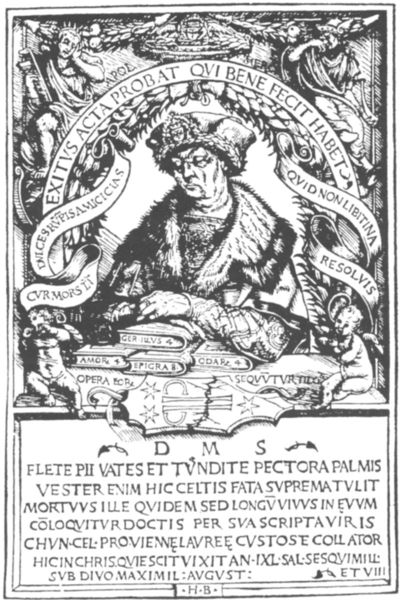
Titel: sog. Sterbebild des Konrad Celtis
Künstler: Hans Burgkmair
Schlagwörter: mann, schwarz, zeichnung, kappe, mütze, band, falten, kragen, pelz, rahmen, bildnis, hals, figur, mantel, adel, oper, engel, fell, schrift, bücher, bogen, figuren, kaiser, inschrift, ornamente, thomas, buch, druck, sterne, stich, seite, beschriftung, herrscher, fürst, buchseite, wappen, pelzmantel, luther, hochkant, landkarte, pelzkappe, dürer, bänder, amor, putten, putti, abbildung, august, latein, maximilian, schriftband, grabstein, seriendruck, christuszeichen, schaube, dms, morus, vates, flete